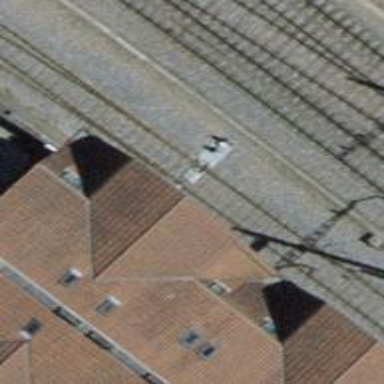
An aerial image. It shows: Railway switch.